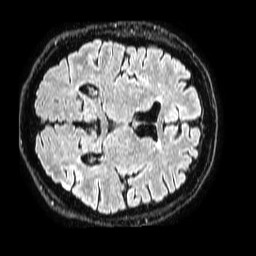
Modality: FLAIR
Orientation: axial
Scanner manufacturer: philips
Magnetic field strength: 1.5 T
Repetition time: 4.8 s
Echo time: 0.3 s